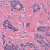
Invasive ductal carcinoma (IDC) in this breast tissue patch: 1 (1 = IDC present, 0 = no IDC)